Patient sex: M
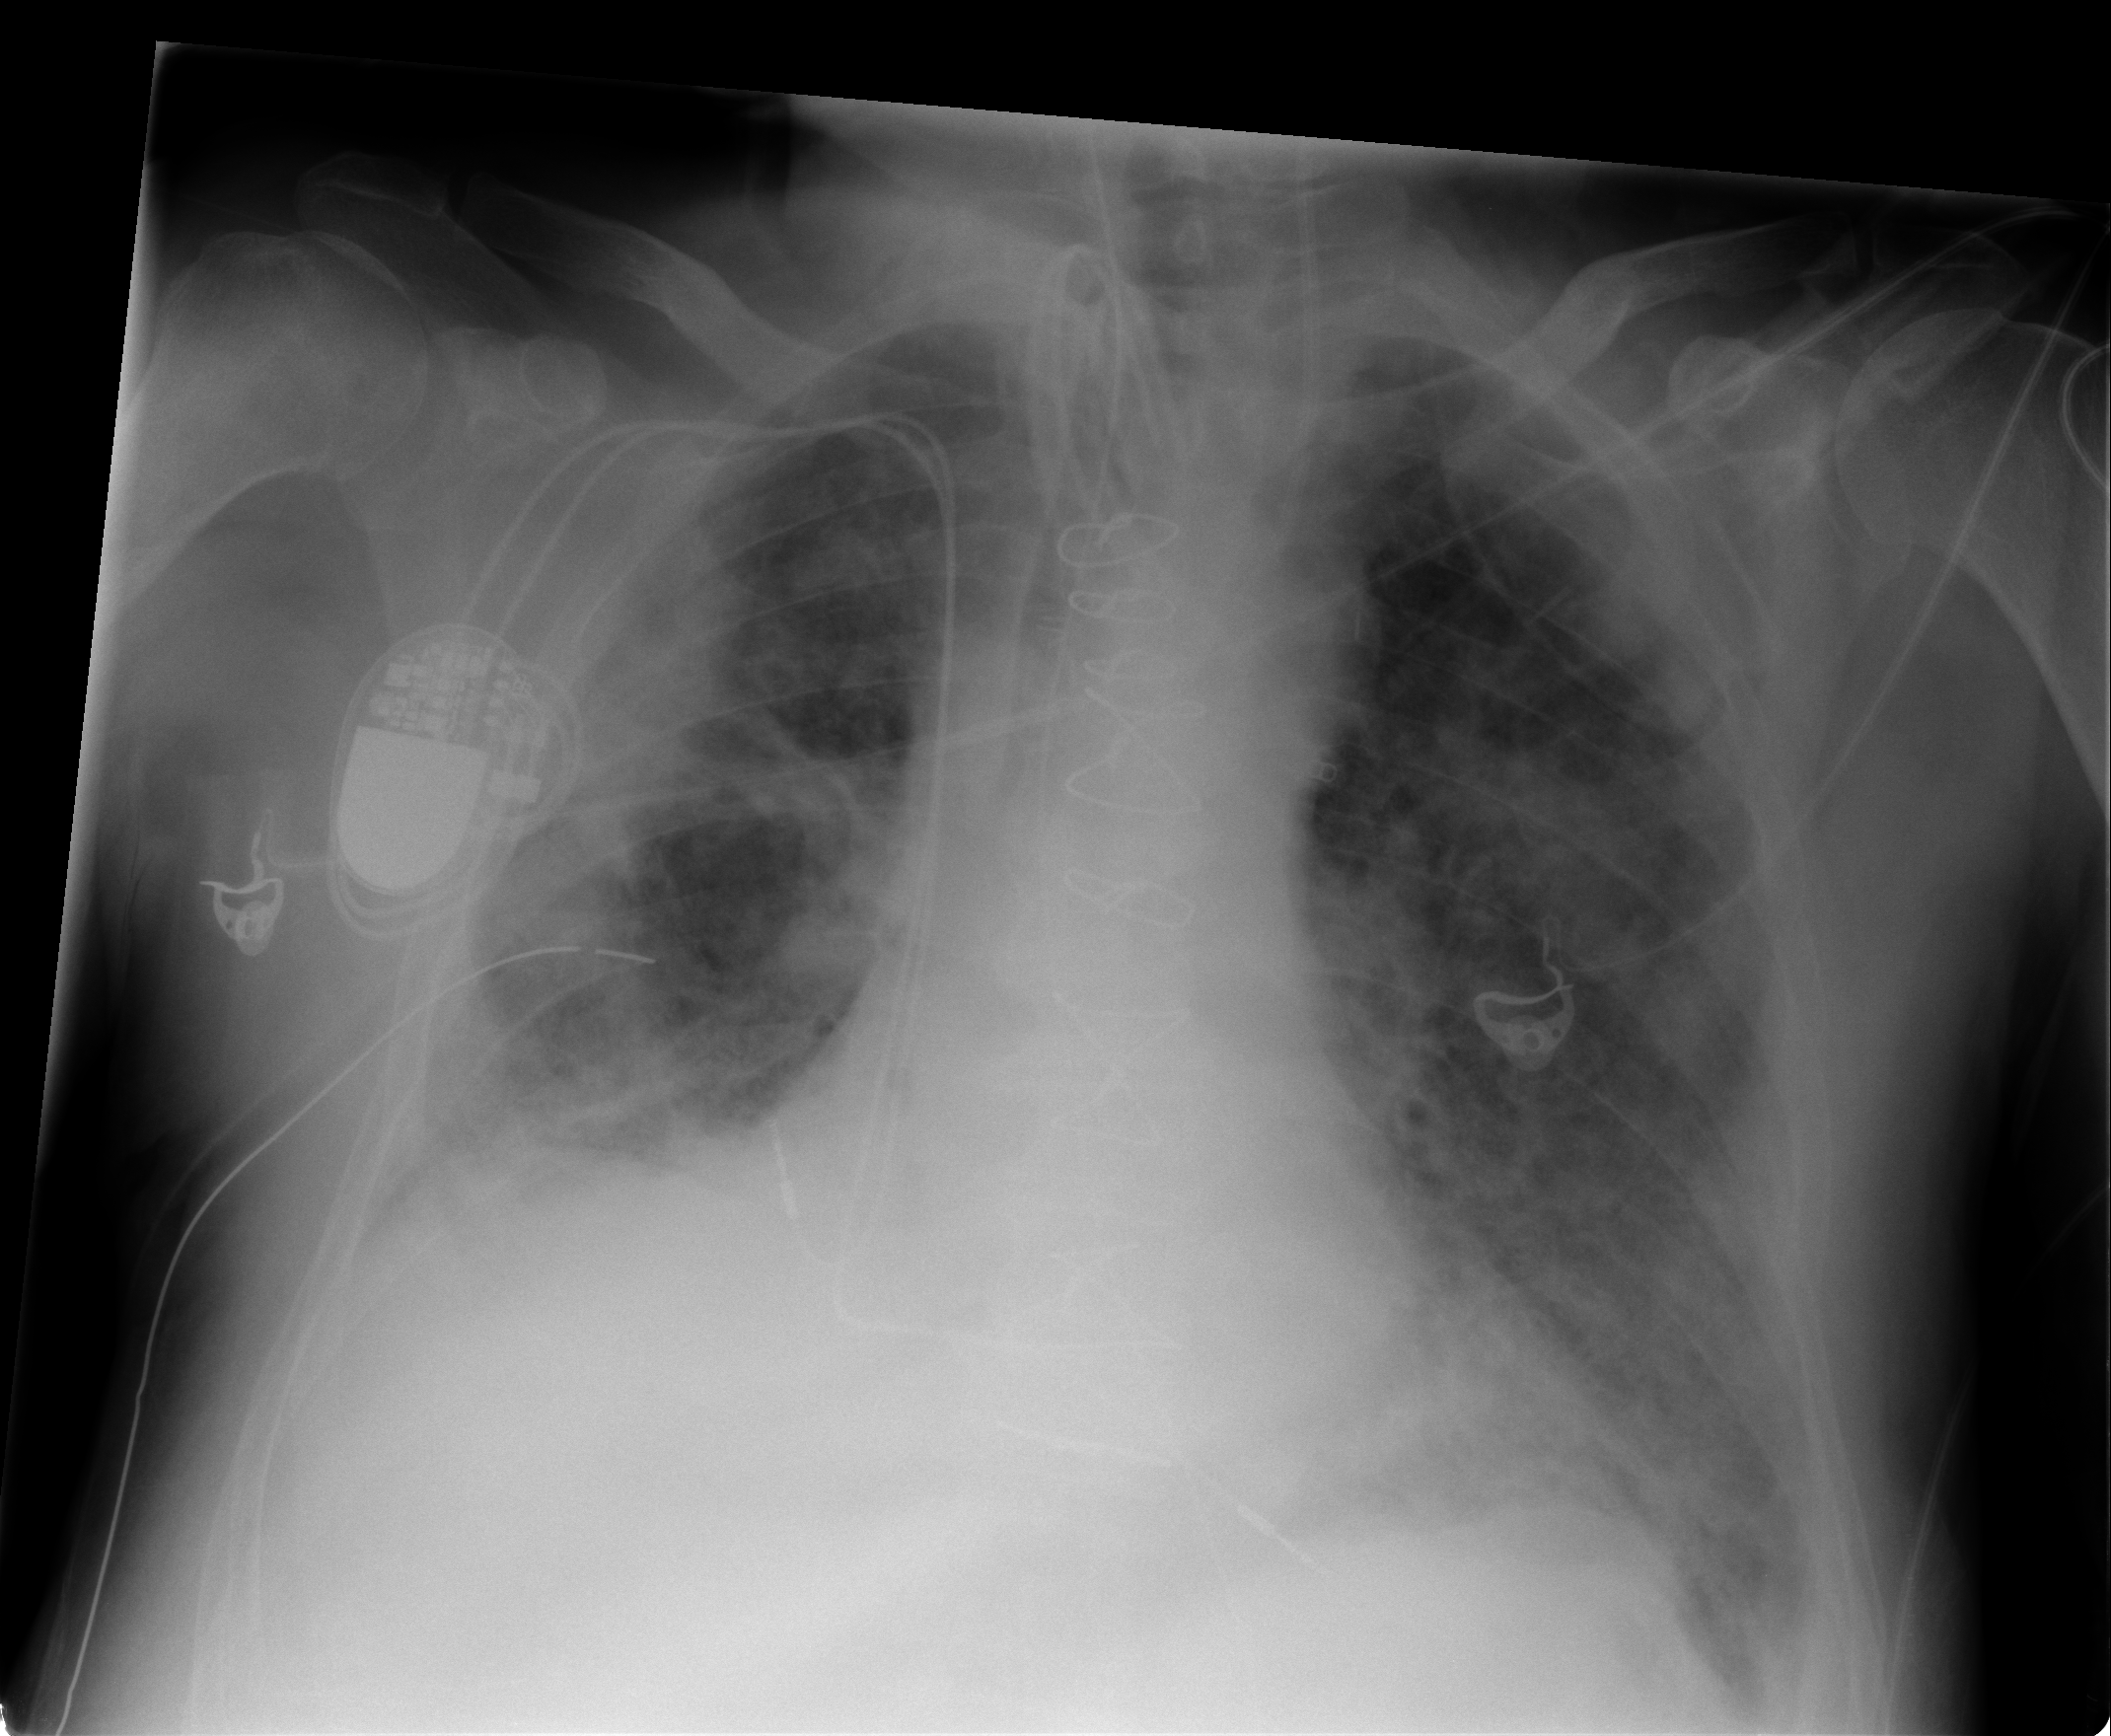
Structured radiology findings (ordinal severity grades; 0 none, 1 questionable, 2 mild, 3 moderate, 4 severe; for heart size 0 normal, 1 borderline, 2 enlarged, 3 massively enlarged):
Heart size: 1
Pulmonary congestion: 1
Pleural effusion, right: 1
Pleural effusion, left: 1
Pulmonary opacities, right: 3
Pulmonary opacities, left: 3
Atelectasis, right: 2
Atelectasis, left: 2